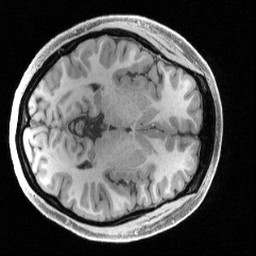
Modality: T1w
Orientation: axial
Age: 22
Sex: female
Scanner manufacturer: siemens
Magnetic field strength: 3 T
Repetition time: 2.4 s
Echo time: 0.00224 s